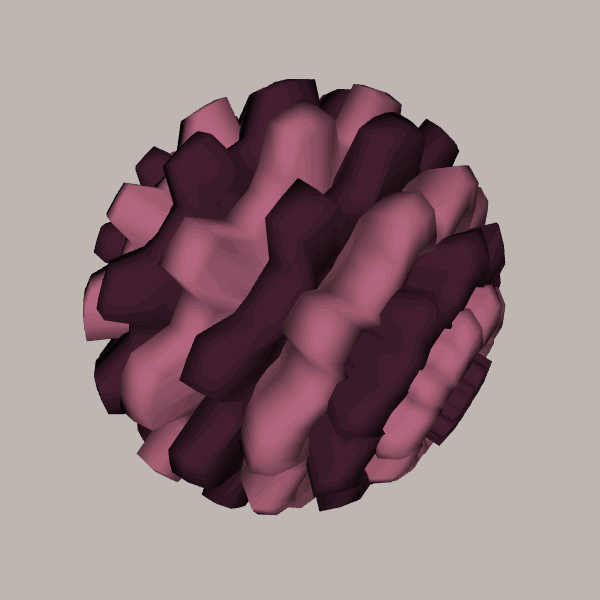
Background: light